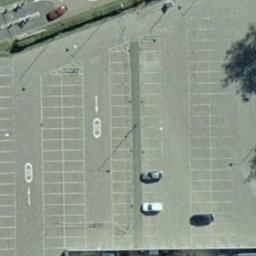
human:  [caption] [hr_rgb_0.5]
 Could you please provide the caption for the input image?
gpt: The parking lot has several parked cars but lots of parking spaces are still empty .

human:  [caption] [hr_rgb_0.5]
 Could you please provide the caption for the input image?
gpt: There are a dozen cars in the parking lot .

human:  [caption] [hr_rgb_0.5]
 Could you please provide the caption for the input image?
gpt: There is an empty parking lot .

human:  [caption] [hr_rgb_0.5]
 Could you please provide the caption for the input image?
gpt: Several cars are on the parking lot .